【题型】选择题　【知识点】向量　【难度】easy
如图，四边形 \(ABCD\) 是平行四边形，则 \(\frac{1}{2}\overrightarrow{CA} + \frac{1}{2}\overrightarrow{DB} = \)（ ）

\noindent
A. \(\overrightarrow{AB}\) \quad
B. \(\overrightarrow{CD}\) \quad
C. \(\overrightarrow{CB}\) \quad
D. \(\overrightarrow{AD}\)
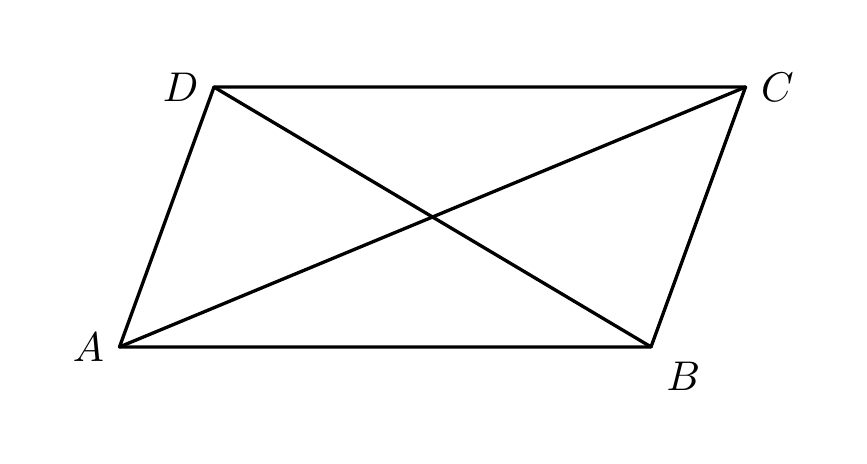
【解答】
\textbf{【答案】} \(C\)

\vspace{0.8em}
\textbf{【分析】} 根据平面向量的线性运算法则求解即可.

\vspace{0.8em}
\textbf{【解答】} 解:
\[
\frac{1}{2}\overrightarrow{CA} + \frac{1}{2}\overrightarrow{DB}
= \frac{1}{2}\left(\overrightarrow{CB} + \overrightarrow{BA}\right) + \frac{1}{2}\left(\overrightarrow{DA} + \overrightarrow{AB}\right)
= \frac{1}{2}\overrightarrow{CB} + \frac{1}{2}\overrightarrow{CB}
= \overrightarrow{CB}.
\]

故选: \(C\).

\vspace{0.8em}
\textbf{【点评】} 本题考查平面向量的线性运算, 熟练掌握平面向量的加法法则是解题的关键, 考查逻辑推理能力和运算能力, 属于基础题.